Question: I want the whole element-ui table's text to be black. I could achieve this in rows, using the 'style' attribute:
'''
<el-table-column width="400" label="Product Name" prop="product.name"></el-table-column>
'''
but that doesn't work for the table itself - the labels' colour doesn't seem to change:

I want the fields 'Quantity' and 'Price' to be black. Is there any way to get the expected result?
P.S: I don't want to customize the element-UI theme, but change the colour on one page
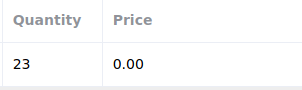
Answer: Element UI tables have the '.el-table' class (and the header is in '<thead>'), so you could style it in CSS like this:
'''
.el-table {
color: black;
}
.el-table thead {
color: black;
}
'''
<URL>